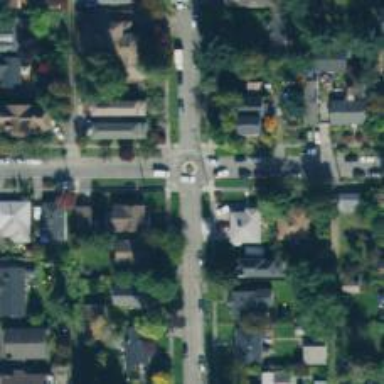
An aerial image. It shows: Residential road with separate sidewalk.